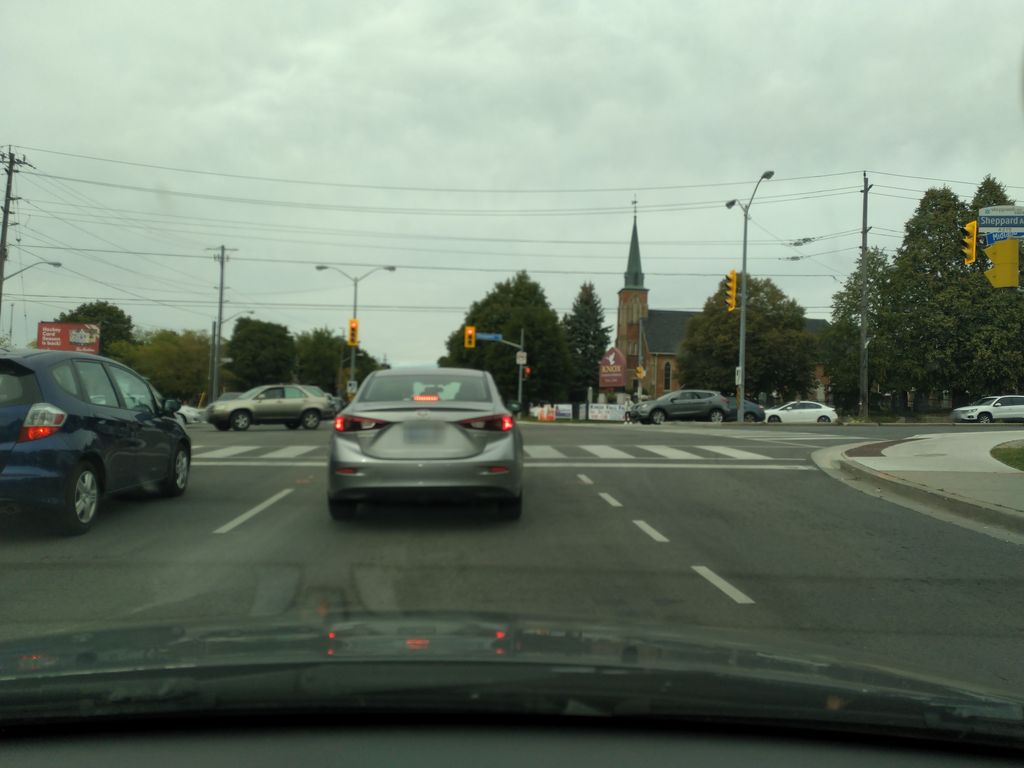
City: toronto